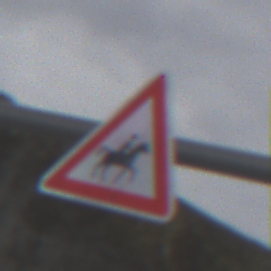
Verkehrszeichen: ReiterLinks
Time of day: Midday
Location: Outdoor (Suburban)
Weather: Overcast
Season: NotSpecified
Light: Natural